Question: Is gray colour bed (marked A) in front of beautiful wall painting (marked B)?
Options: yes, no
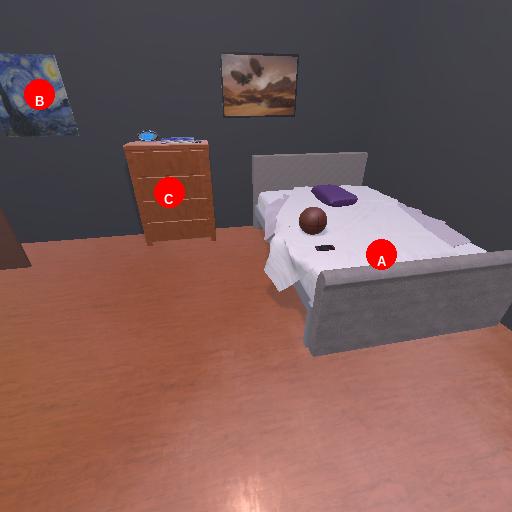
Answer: yes